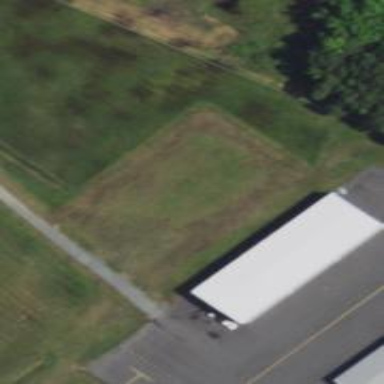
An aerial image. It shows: Hangar building.